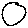
Label: circle